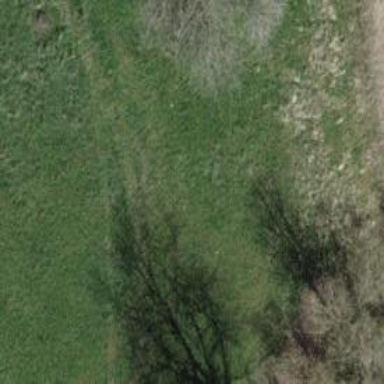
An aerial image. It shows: Row of trees in natural setting.